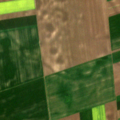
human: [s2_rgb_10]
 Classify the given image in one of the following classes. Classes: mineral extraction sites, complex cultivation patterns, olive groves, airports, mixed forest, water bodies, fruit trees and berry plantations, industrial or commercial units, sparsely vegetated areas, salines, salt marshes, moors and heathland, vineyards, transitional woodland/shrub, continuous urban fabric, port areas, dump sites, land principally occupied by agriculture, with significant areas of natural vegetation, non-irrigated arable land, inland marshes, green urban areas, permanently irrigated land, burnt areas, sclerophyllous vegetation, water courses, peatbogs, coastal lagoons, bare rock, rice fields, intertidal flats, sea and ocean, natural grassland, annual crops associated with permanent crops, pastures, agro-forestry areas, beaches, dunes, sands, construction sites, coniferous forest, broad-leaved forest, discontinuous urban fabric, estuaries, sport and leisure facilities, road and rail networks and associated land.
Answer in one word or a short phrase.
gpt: non-irrigated arable land